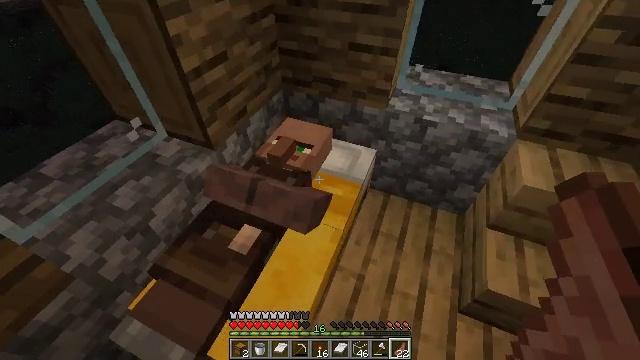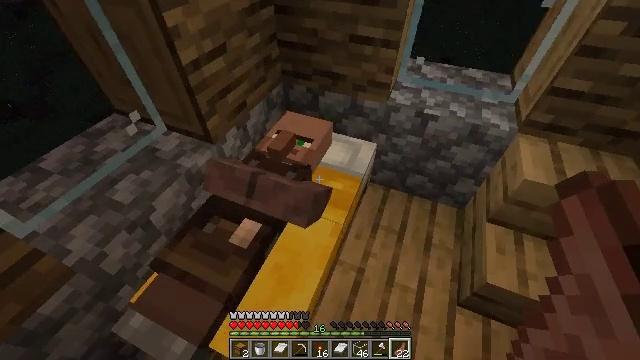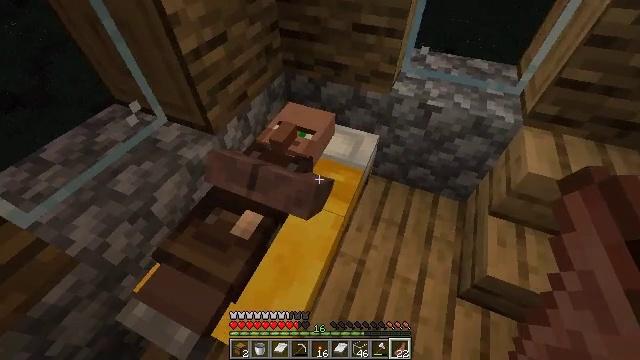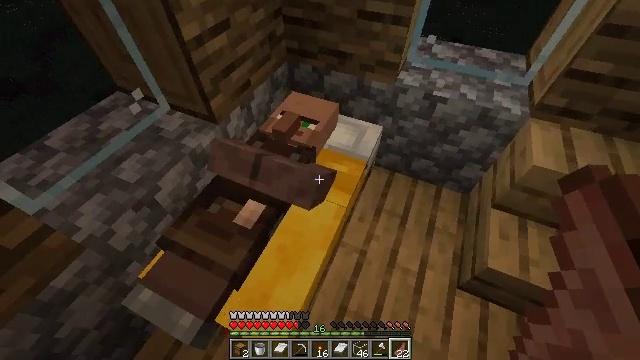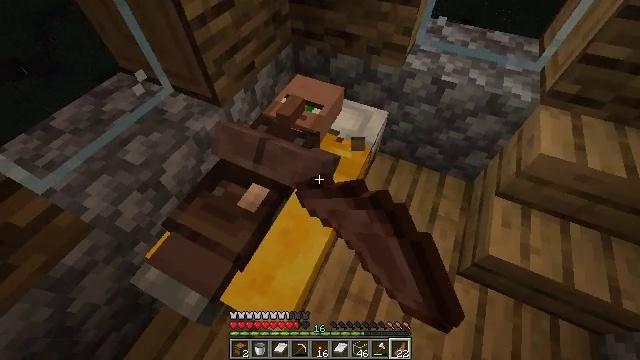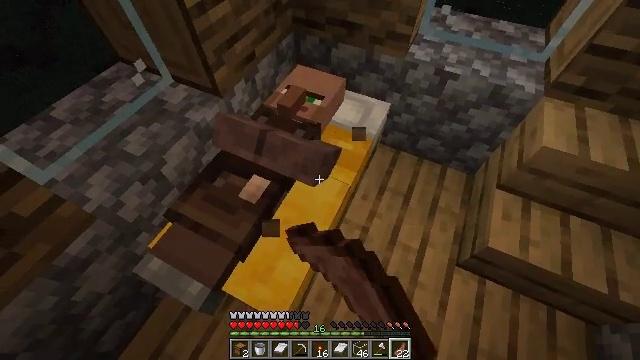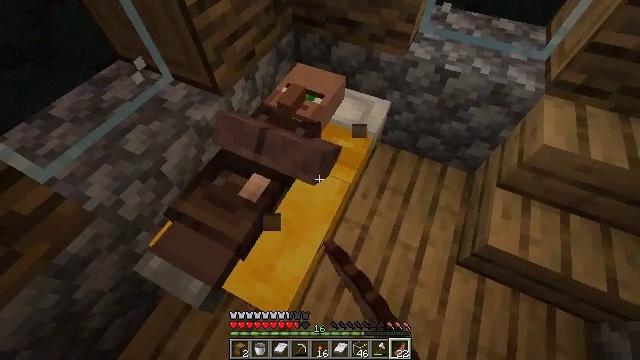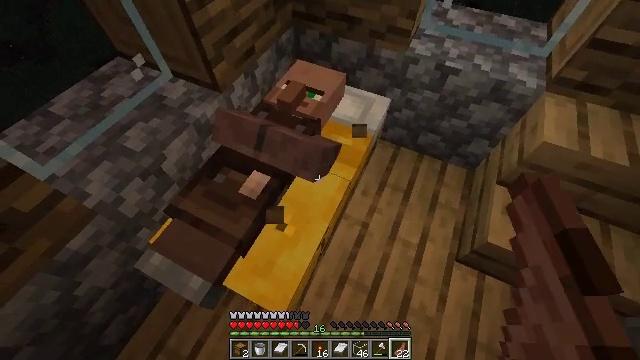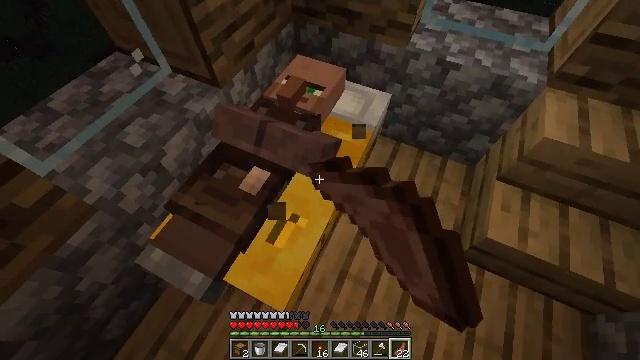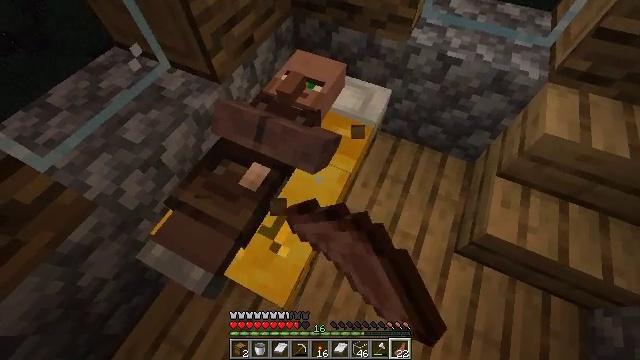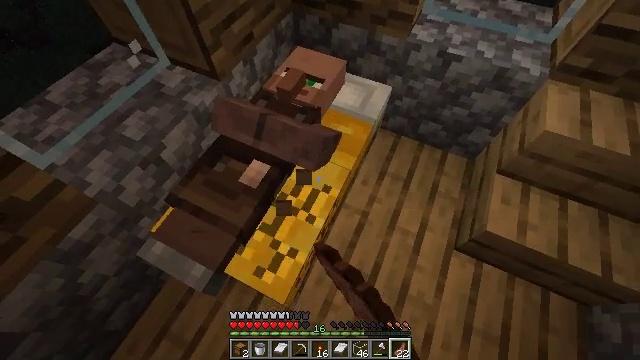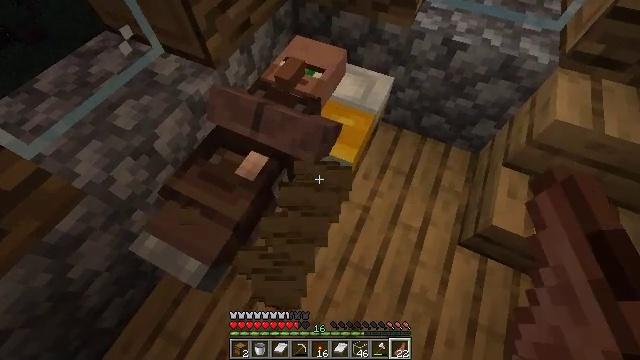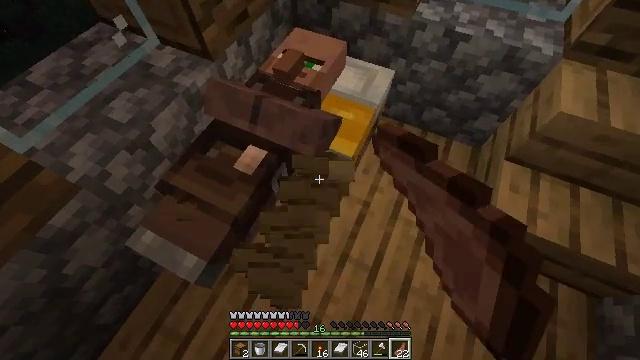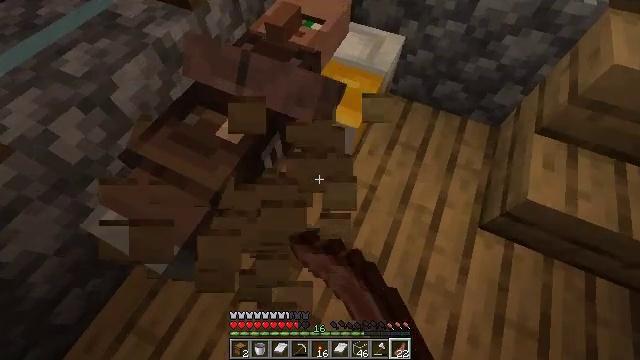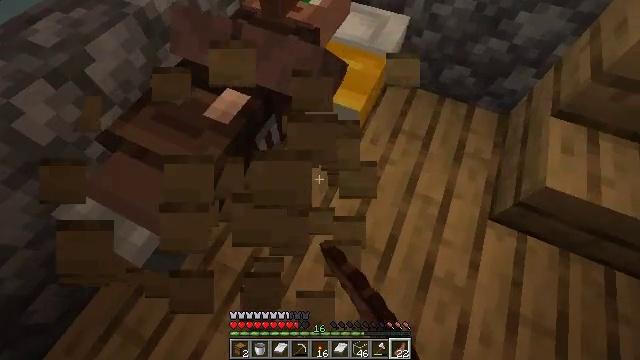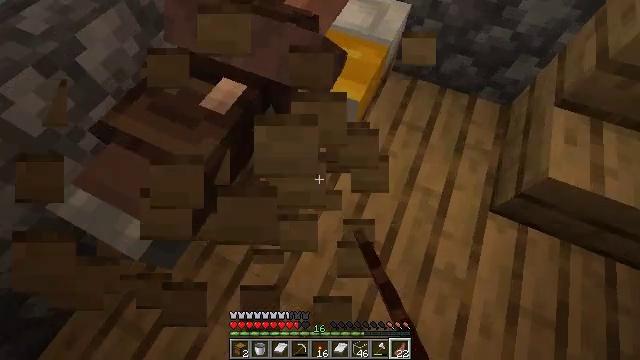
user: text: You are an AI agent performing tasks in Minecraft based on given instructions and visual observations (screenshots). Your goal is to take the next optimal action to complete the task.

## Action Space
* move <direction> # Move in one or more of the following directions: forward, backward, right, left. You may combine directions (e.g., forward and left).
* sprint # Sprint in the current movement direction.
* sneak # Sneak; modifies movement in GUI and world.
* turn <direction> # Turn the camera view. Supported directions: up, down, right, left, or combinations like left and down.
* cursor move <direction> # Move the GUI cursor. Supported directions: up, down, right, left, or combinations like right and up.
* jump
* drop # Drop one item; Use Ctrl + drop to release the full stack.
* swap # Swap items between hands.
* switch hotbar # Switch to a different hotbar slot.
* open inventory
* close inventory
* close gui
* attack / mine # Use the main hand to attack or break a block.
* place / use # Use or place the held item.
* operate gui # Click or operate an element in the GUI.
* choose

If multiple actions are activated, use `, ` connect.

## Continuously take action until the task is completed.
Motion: motion action
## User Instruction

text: Break the yellow bed.
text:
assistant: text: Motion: turn down
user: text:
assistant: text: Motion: turn down
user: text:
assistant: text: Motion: turn down, attack / mine
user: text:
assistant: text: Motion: turn left and down, attack / mine
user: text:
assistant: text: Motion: turn down, attack / mine
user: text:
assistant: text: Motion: attack / mine
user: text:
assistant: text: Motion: attack / mine
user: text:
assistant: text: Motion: attack / mine
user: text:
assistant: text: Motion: attack / mine
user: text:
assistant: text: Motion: attack / mine
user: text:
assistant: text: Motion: attack / mine
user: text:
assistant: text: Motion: no_op
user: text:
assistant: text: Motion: no_op
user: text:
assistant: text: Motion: no_op
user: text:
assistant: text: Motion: turn down
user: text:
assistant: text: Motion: no_op